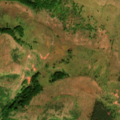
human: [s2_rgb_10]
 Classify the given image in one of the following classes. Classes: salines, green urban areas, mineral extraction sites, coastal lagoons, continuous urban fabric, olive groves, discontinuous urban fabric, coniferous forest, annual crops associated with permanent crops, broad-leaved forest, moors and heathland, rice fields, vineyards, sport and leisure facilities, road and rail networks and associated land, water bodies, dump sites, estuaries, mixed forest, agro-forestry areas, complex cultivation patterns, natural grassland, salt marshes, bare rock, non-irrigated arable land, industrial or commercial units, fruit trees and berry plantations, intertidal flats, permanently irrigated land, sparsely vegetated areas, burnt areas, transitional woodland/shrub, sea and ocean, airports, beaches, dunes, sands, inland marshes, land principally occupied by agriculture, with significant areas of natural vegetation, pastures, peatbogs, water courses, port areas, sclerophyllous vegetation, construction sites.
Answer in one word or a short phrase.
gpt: broad-leaved forest, natural grassland, transitional woodland/shrub